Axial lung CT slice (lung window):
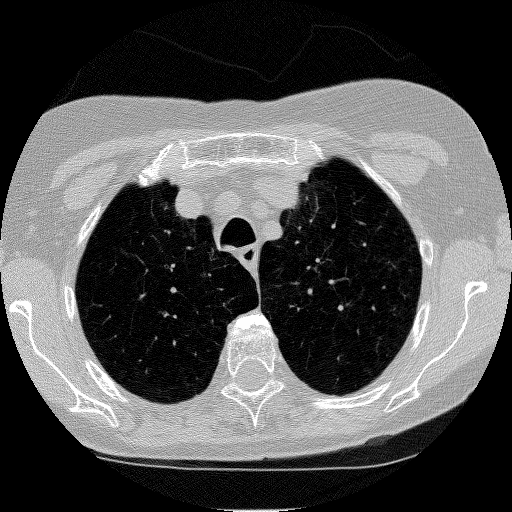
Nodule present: no